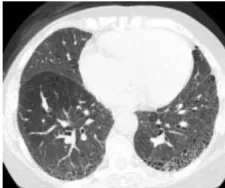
Case 2: Usual interstitial pneumonitis in a 71-year-old female with rheumatoid arthritis. Axial.
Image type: radiology (ct)